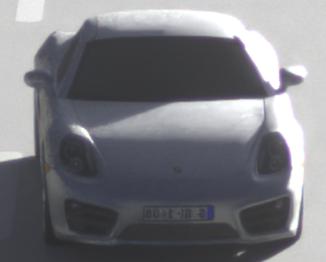
Make: Porsche
Model: Cayman
Detailed model: Cayman (981C)
Model produced from: 2013/03
Model produced until: 2014/04
Doors: 2
Color: white
Road condition: dry road
Daytime: morning or afternoon
Contrast: medium contrast